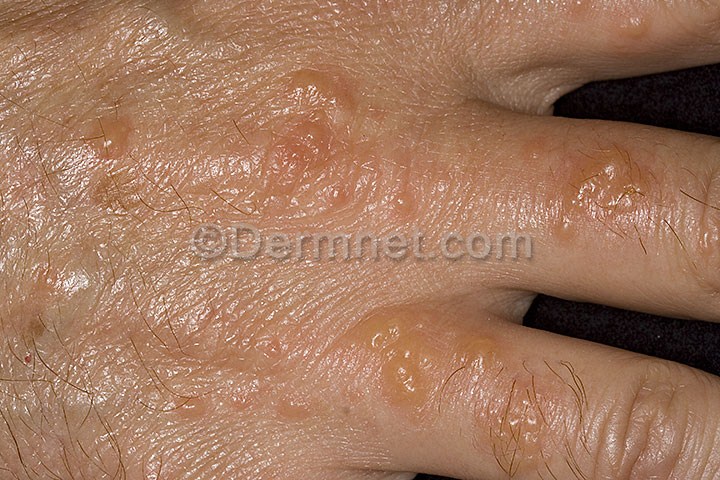
Disease: Poison Ivy Photos and other Contact Dermatitis